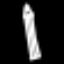
Label: pencil